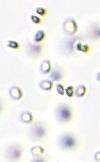
Label: Phaeocystis